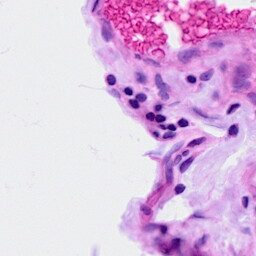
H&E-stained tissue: Ovarian